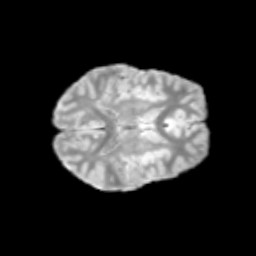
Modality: T2w
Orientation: axial
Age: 13
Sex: male
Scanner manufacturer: siemens
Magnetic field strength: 3 T
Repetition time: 3.8 s
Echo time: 0.07 s